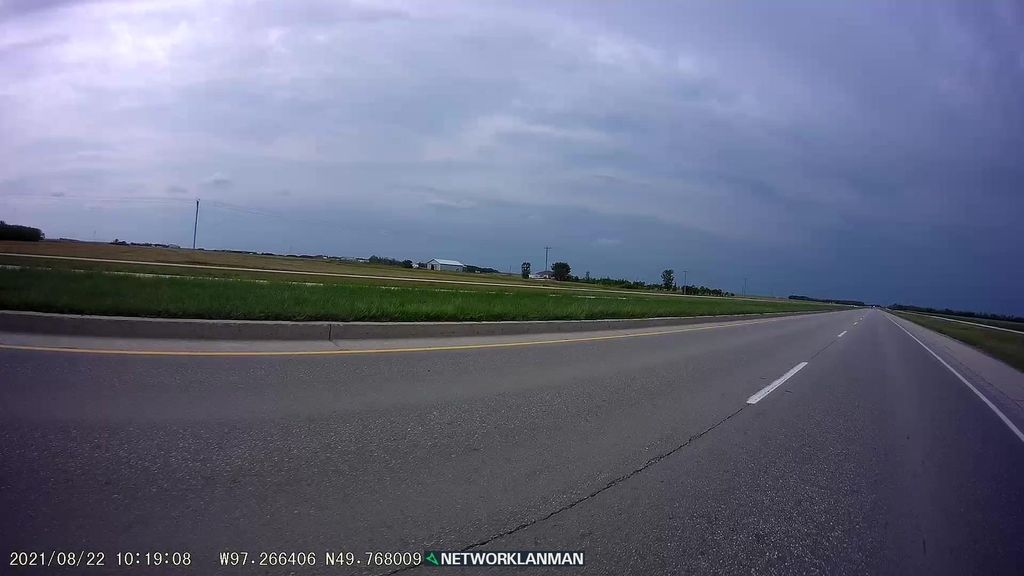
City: winnipeg